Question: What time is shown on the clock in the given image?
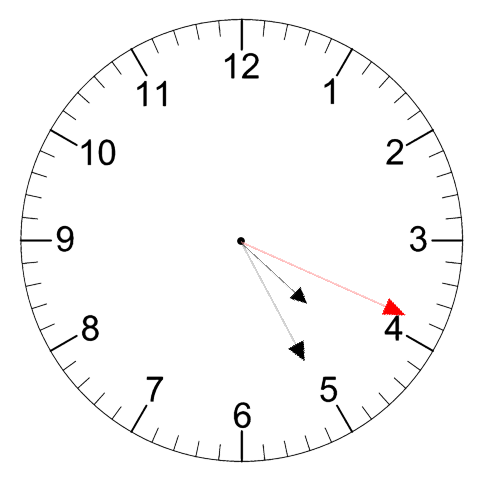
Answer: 04:25:19